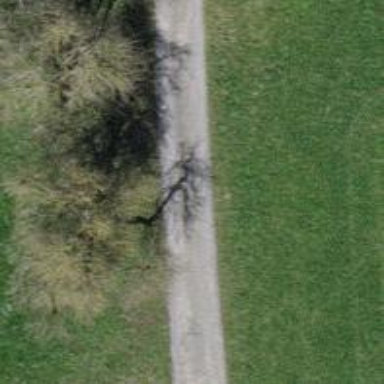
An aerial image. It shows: Track with grade2 tracktype.